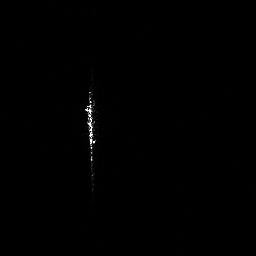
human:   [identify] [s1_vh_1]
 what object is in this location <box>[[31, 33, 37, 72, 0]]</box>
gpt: <ref>1 medium ship at the center</ref>